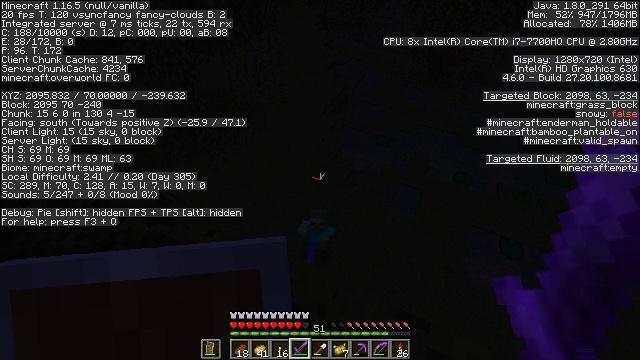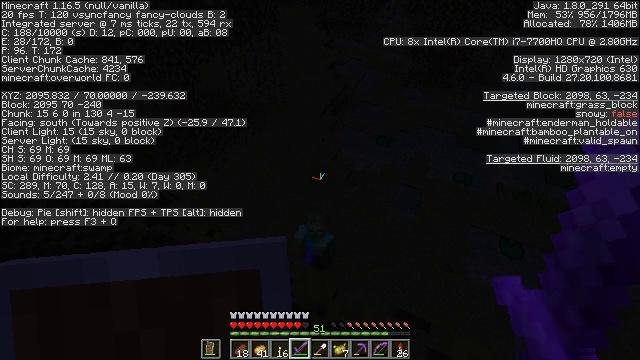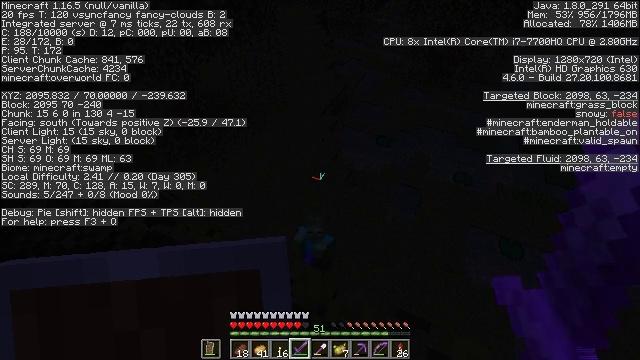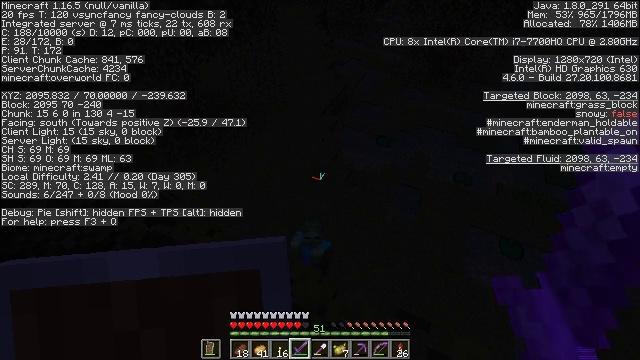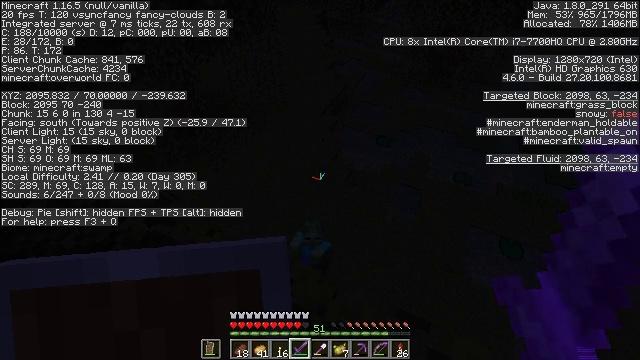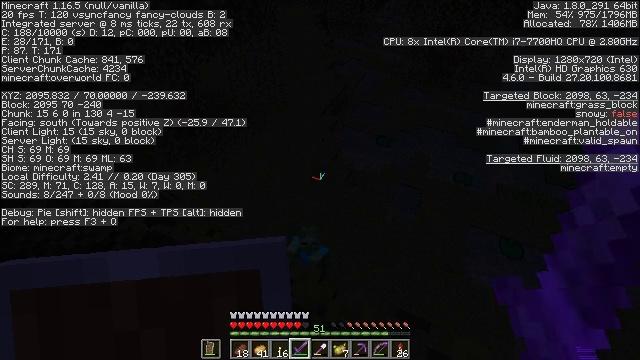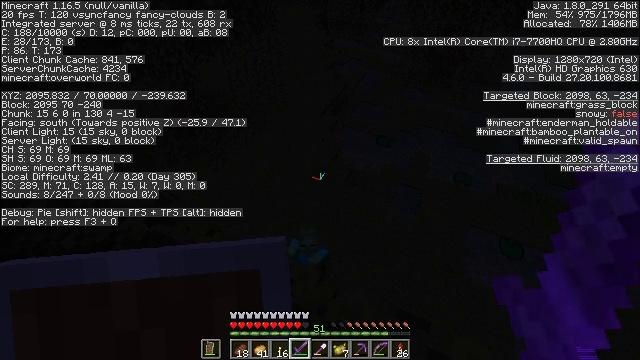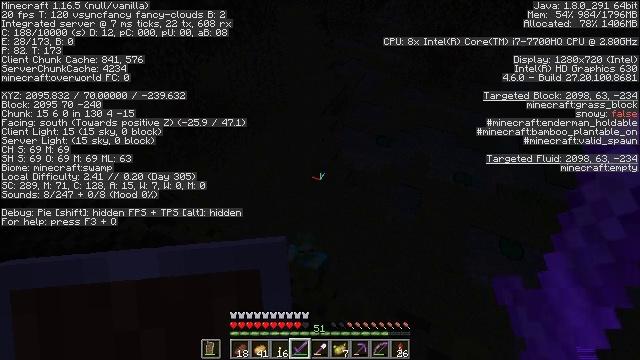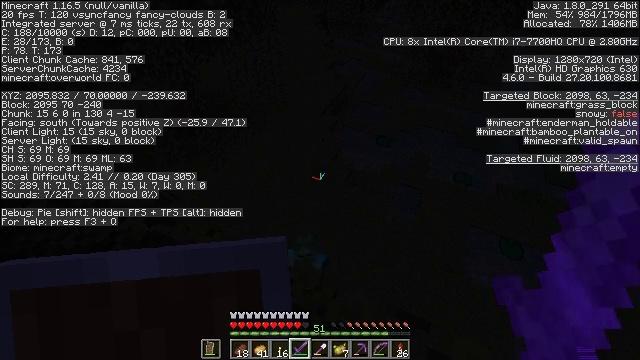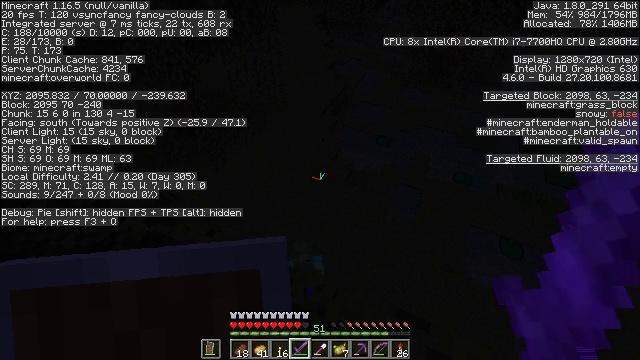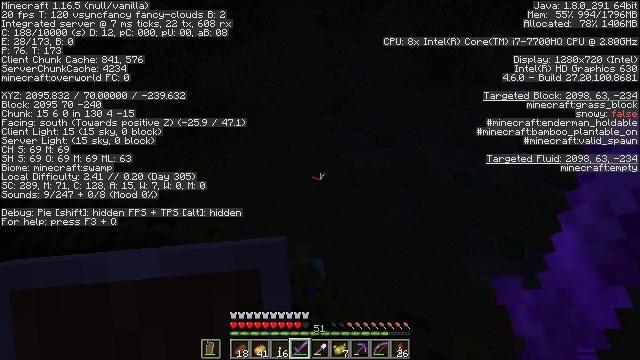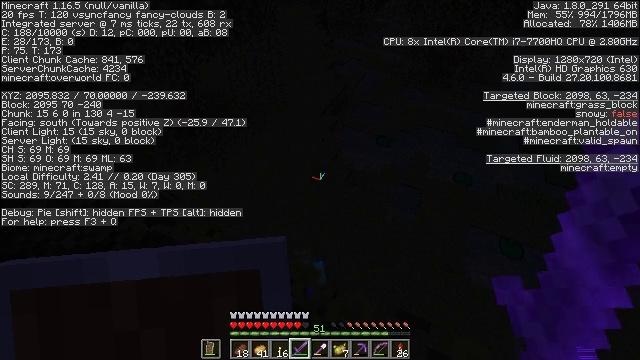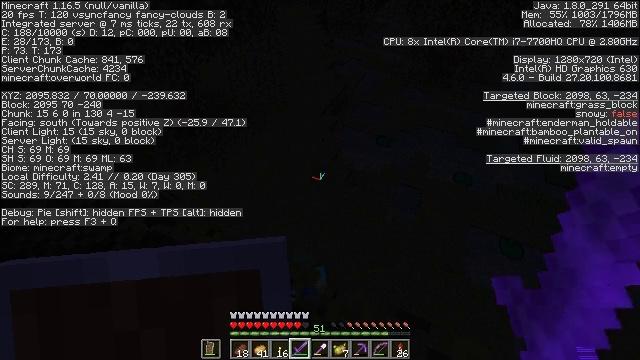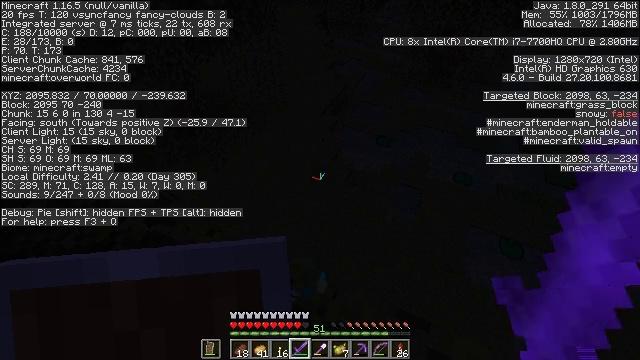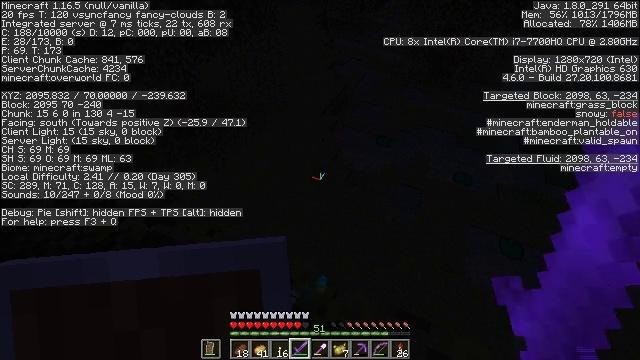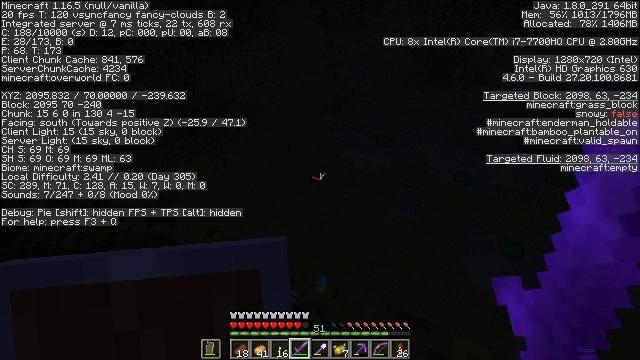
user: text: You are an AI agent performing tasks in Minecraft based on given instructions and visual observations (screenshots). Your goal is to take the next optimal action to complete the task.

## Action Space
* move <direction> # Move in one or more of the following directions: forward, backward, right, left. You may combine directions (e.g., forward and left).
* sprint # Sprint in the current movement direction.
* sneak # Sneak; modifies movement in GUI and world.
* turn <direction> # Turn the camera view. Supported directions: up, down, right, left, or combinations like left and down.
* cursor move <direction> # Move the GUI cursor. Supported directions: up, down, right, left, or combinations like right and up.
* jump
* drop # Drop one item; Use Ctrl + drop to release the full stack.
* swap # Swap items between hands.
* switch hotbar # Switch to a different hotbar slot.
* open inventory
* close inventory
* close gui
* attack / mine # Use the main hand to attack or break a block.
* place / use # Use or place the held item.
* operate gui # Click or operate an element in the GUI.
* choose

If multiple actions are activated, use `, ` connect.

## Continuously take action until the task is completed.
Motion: motion action
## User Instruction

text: Kill the slime.
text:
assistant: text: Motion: no_op
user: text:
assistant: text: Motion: no_op
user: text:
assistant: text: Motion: no_op
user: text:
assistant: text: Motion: no_op
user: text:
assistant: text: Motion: no_op
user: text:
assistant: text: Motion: no_op
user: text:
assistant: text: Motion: no_op
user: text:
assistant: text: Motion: no_op
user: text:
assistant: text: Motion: no_op
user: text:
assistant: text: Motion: no_op
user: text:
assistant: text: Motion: no_op
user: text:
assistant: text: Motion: no_op
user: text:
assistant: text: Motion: no_op
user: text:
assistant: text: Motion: no_op
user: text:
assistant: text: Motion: no_op
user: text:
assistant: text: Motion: no_op
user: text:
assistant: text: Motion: no_op
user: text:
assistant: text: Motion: no_op
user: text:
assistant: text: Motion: no_op
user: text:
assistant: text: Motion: no_op
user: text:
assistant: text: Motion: no_op
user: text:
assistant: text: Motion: no_op
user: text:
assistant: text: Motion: no_op
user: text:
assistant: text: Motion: no_op
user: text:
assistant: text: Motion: no_op
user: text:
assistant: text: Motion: no_op
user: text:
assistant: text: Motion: no_op
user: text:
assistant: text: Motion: no_op
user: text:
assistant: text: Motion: no_op
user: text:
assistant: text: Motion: no_op